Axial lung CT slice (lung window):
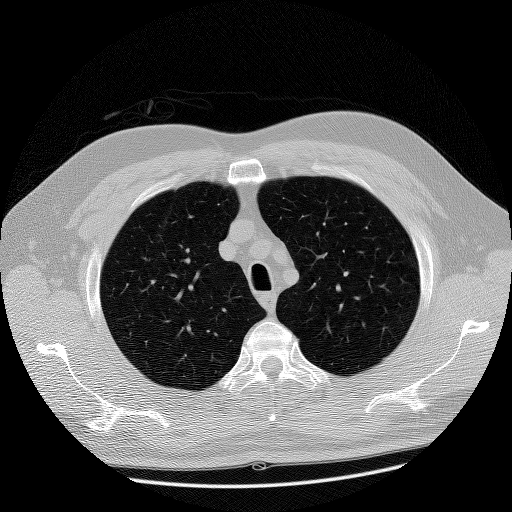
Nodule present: no